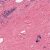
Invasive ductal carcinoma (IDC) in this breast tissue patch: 0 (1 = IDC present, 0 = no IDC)